Question:
Hot to write this type of fraction Value in java or android code as shown above ? Any idea/suggestion will be appreciated.
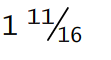
Answer: Do you mean how to display it?
Unicode provides fractions up to eighths (used in finance)
<URL>
On the other hand, if your output can render HTML, you can combine "sup" and "sub" tags
'''
1 <sup><font size=-2>11</font></sup>/<sub><font size=-2>16</font></sub>
'''
1 /